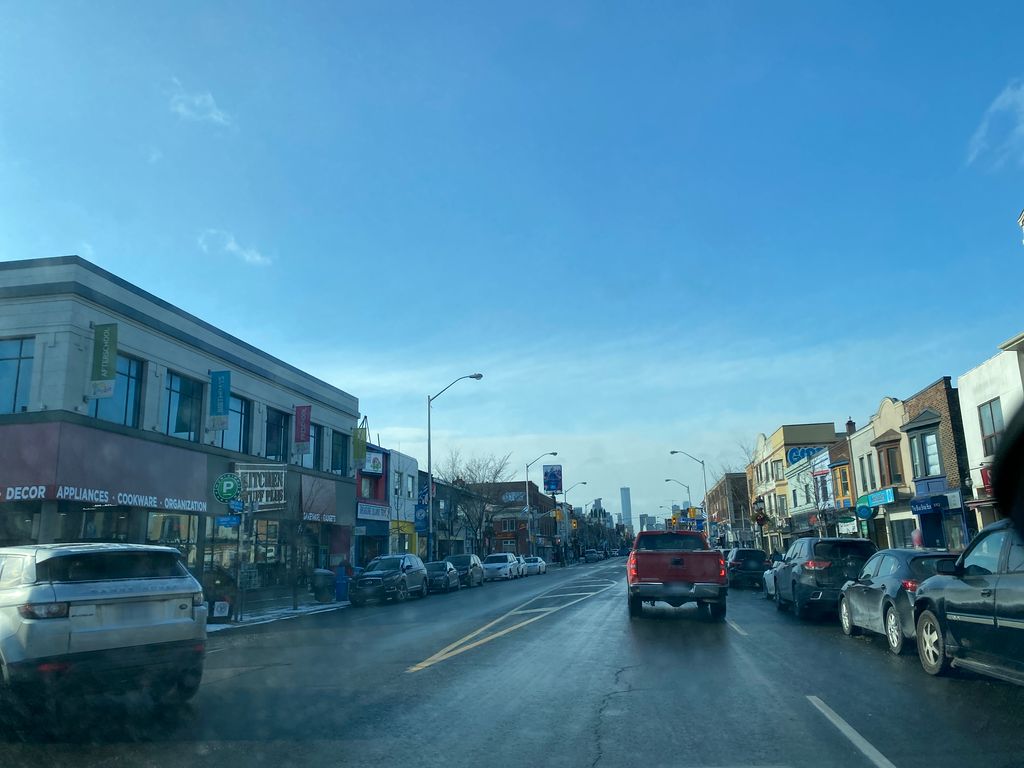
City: toronto